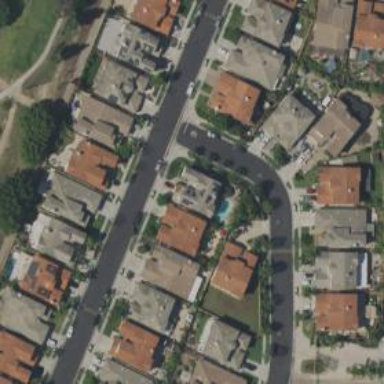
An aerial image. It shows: Neighborhood.